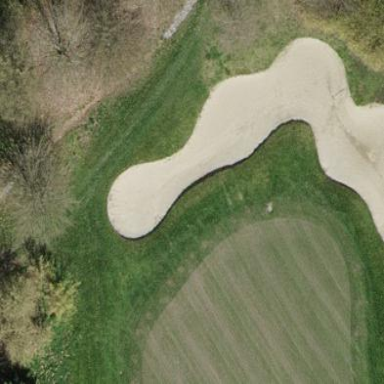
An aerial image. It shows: Sand bunker on golf course.